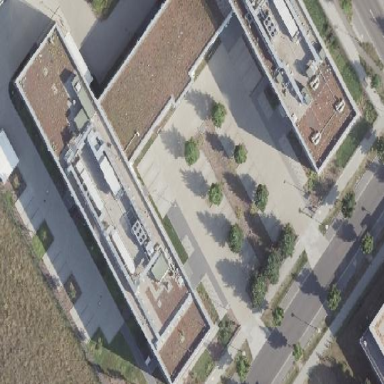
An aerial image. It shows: Building with flat roof.